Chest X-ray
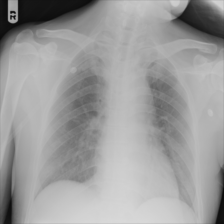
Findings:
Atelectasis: negative
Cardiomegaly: negative
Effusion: negative
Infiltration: negative
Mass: negative
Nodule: negative
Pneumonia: negative
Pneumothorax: negative
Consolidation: negative
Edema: negative
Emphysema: negative
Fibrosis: negative
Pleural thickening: negative
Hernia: negative